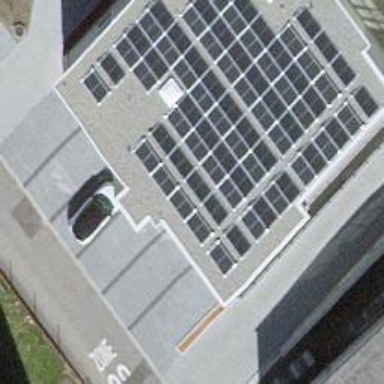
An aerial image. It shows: Solar power generator utilizing photovoltaic technology with solar photovoltaic panels.